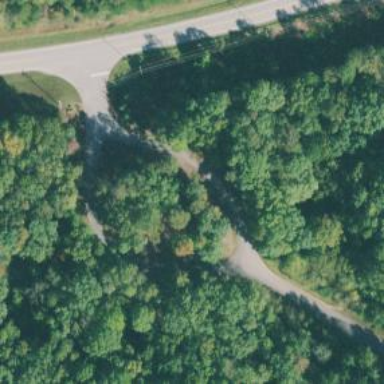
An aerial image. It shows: Residential road with asphalt surface. It is trail.